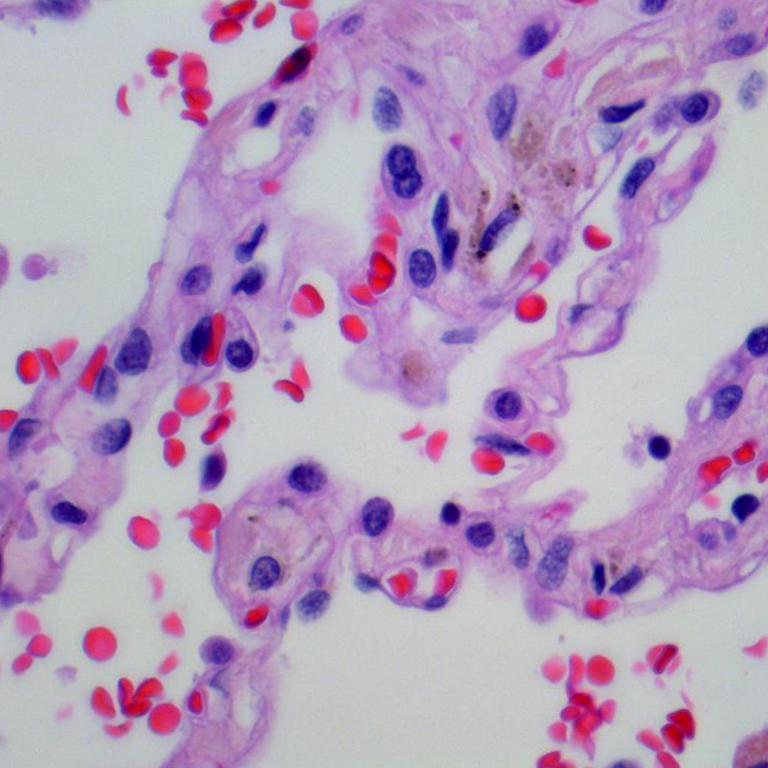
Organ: lung
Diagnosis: benign